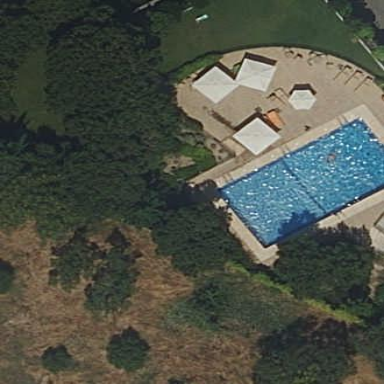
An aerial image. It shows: Swimming pool located in leisure land.